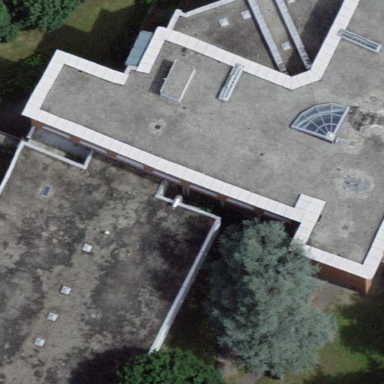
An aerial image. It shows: School building.